Chest X-ray:
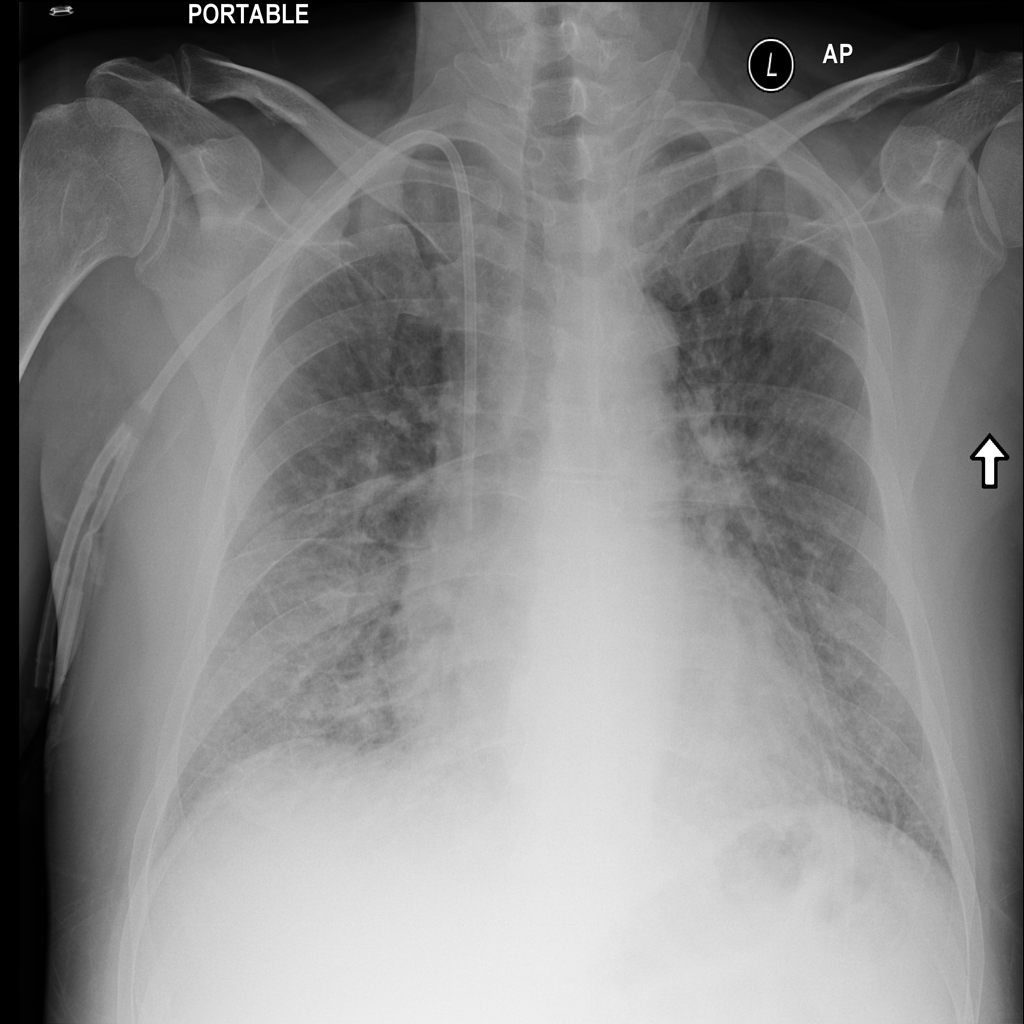
Findings: Cardiomegaly, Consolidation, Effusion
No abnormal finding: no